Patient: sex M, age 66
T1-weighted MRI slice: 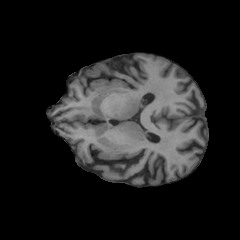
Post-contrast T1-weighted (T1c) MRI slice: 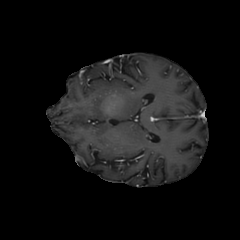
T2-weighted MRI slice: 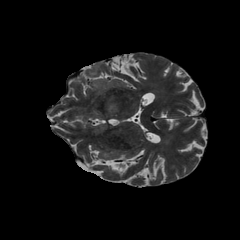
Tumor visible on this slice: yes
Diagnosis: Astrocytoma, IDH-wildtype
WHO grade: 2